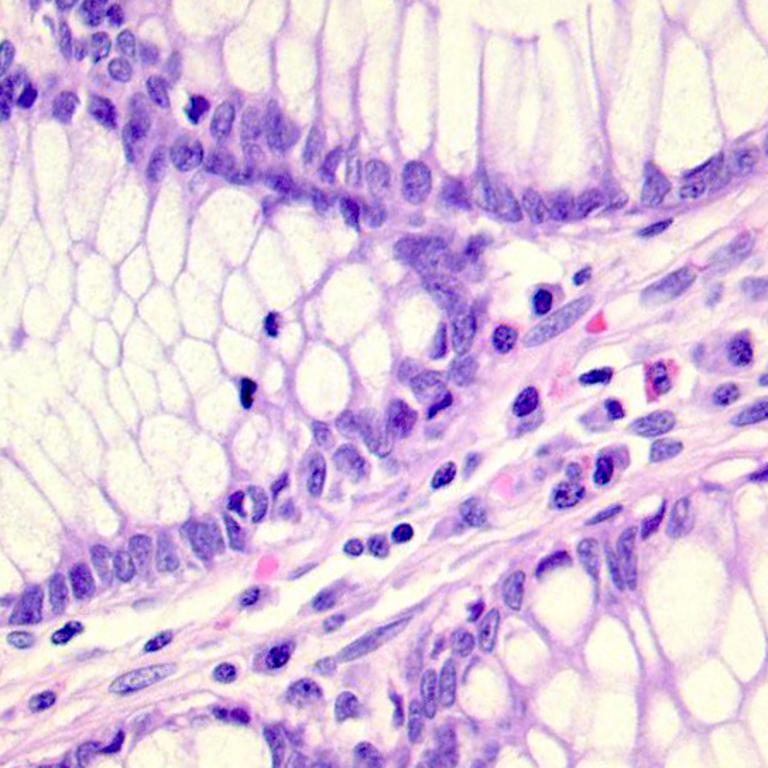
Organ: colon
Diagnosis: benign